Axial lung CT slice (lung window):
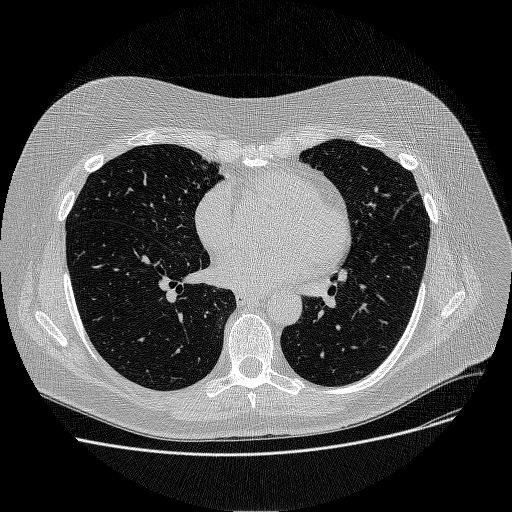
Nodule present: no